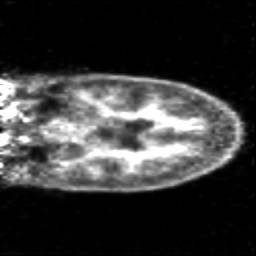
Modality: PET
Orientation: coronal
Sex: female
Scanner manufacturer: siemens